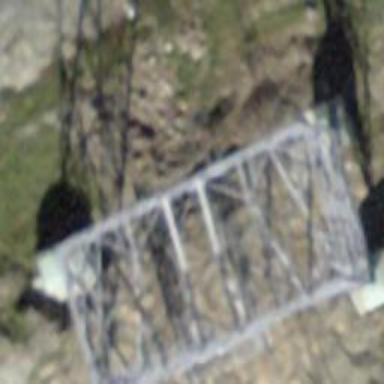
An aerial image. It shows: Pylon for aerialway.